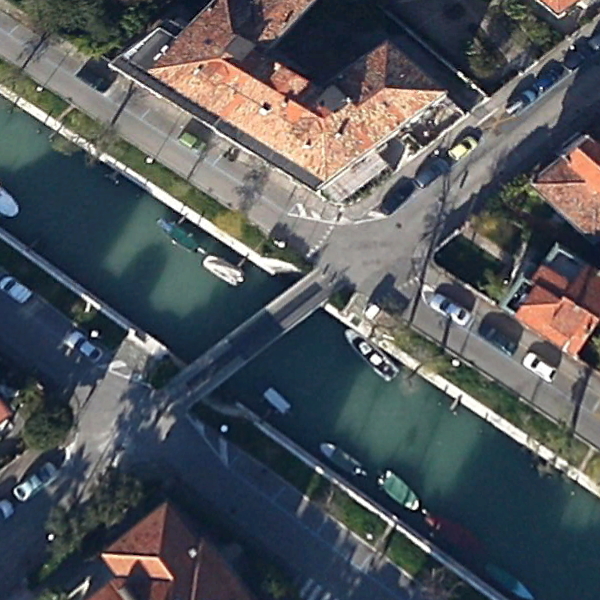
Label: Bridge